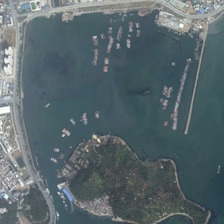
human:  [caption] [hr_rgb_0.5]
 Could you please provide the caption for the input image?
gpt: there are lots of houses on the shore .

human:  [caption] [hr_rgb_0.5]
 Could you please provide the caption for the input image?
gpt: there is an island on the ocean .

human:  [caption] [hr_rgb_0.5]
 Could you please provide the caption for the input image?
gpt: there are lots of houses on the shore .

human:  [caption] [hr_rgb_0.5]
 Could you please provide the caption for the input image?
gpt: there is an island on the ocean .

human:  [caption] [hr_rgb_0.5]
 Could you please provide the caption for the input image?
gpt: there are lots of houses on the shore .